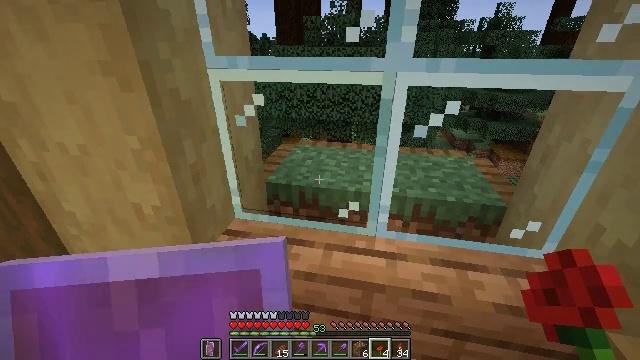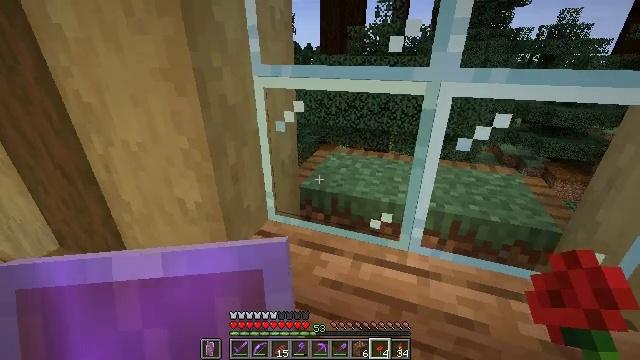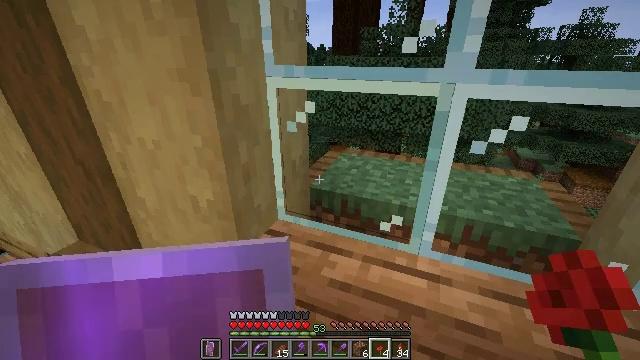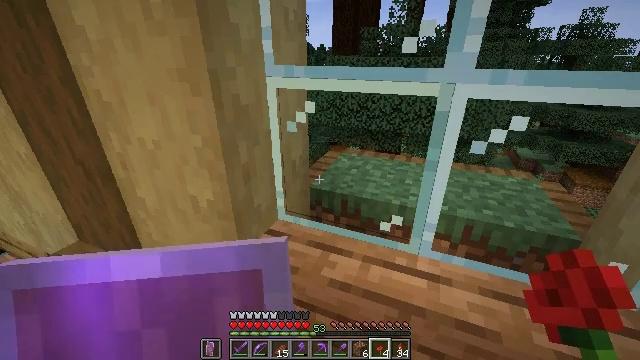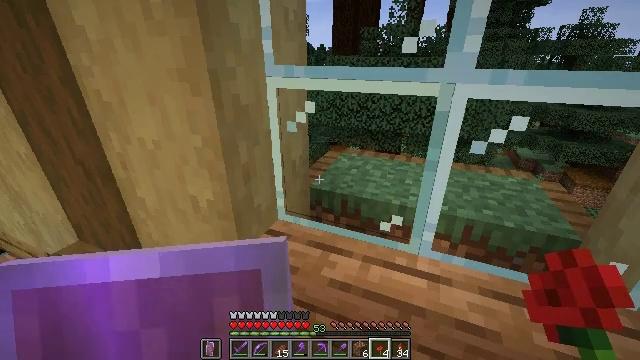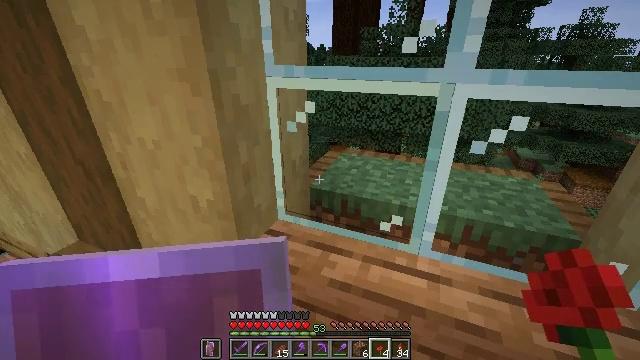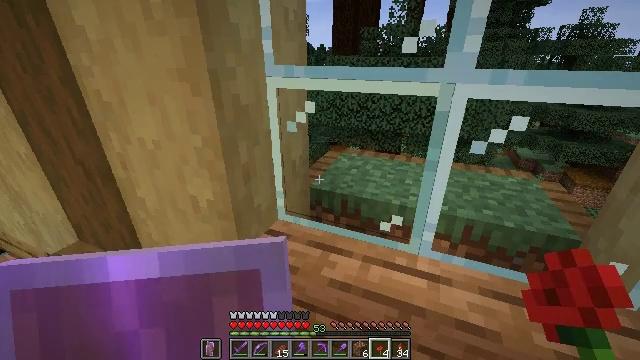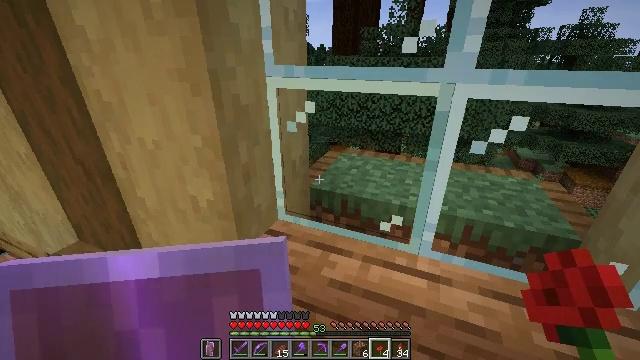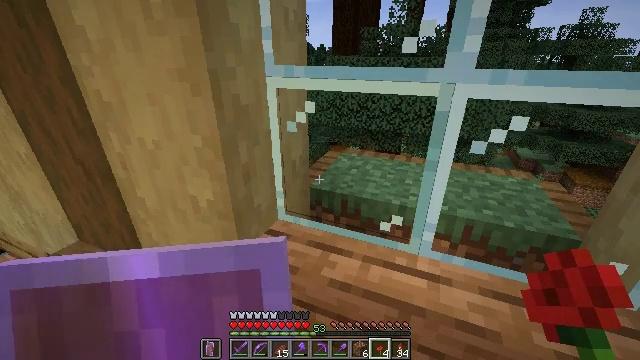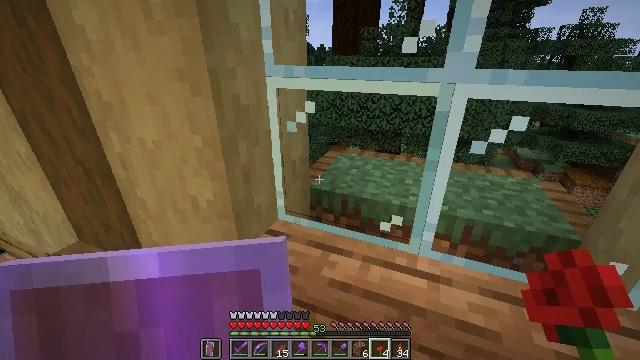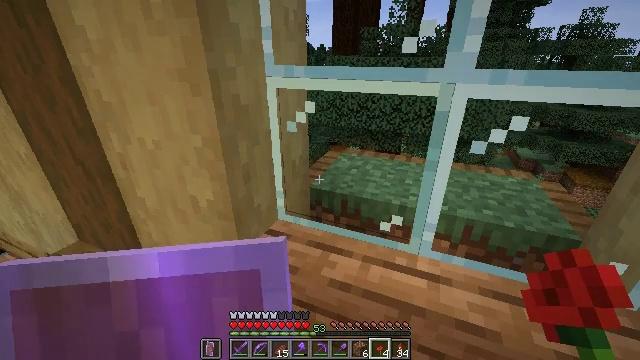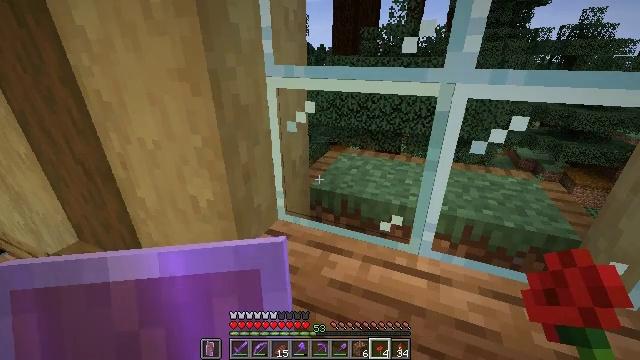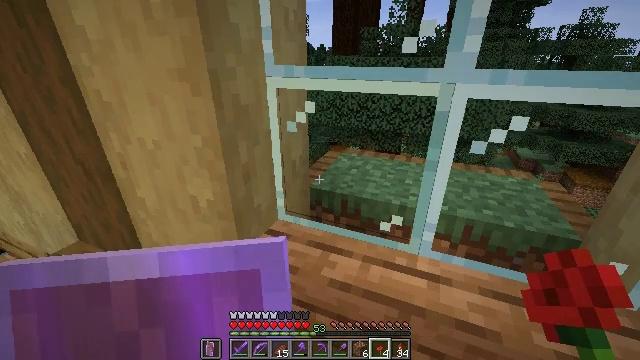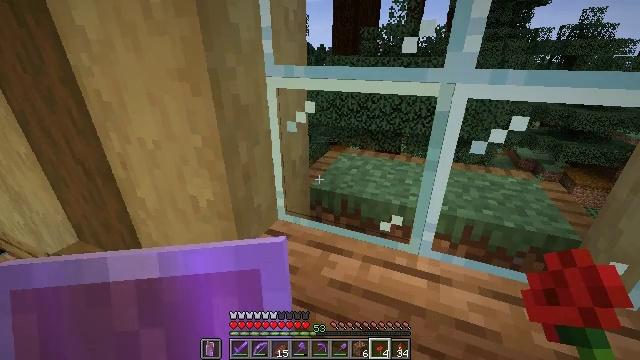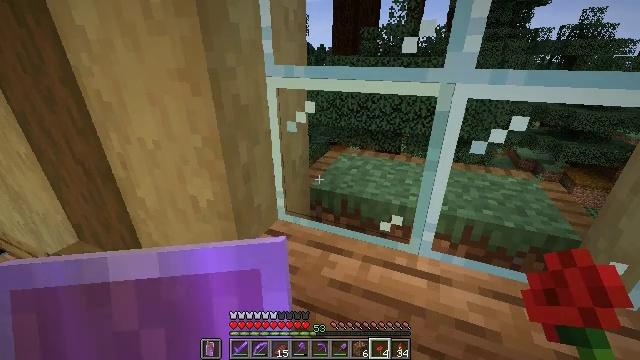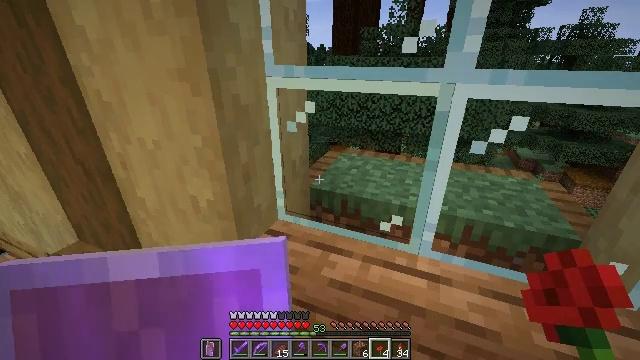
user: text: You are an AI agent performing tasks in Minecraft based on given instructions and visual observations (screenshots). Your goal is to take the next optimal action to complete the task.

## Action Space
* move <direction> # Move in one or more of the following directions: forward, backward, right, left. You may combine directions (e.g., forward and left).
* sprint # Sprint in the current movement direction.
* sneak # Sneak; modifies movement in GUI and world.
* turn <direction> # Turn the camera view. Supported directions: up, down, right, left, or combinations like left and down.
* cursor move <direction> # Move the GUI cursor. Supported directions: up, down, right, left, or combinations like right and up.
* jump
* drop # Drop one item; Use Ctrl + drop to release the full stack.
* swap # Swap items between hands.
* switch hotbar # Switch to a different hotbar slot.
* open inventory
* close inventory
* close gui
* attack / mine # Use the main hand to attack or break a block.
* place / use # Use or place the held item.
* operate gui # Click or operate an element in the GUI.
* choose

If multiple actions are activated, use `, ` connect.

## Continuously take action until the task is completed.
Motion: motion action
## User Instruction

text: Break the glass pane to collect it.
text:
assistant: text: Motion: turn left and up
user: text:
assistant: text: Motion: turn left
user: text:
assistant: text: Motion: no_op
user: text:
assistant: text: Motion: no_op
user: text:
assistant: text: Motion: no_op
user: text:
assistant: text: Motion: no_op
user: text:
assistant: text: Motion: no_op
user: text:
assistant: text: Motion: no_op
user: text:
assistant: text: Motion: no_op
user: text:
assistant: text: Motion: no_op
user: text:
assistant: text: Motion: no_op
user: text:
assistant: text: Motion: no_op
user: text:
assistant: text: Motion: no_op
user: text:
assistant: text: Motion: no_op
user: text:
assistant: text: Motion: no_op
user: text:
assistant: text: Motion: no_op
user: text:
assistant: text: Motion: move left
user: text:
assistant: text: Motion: move left
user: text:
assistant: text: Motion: move left
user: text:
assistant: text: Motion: move left, turn right and up
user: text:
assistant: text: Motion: turn right and up
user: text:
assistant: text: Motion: turn right and up
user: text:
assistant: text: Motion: turn right and up
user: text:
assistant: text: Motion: turn right and up
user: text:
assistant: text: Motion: turn right
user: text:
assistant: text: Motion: no_op
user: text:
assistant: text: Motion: turn right
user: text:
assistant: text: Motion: turn right
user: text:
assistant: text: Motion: move right, turn right
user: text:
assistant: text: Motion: move right